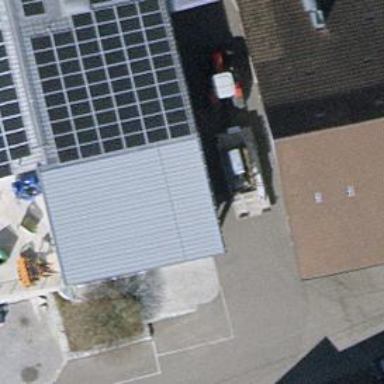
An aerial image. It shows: Solar power generator using photovoltaic method with solar photovoltaic panel types.